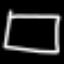
Label: square